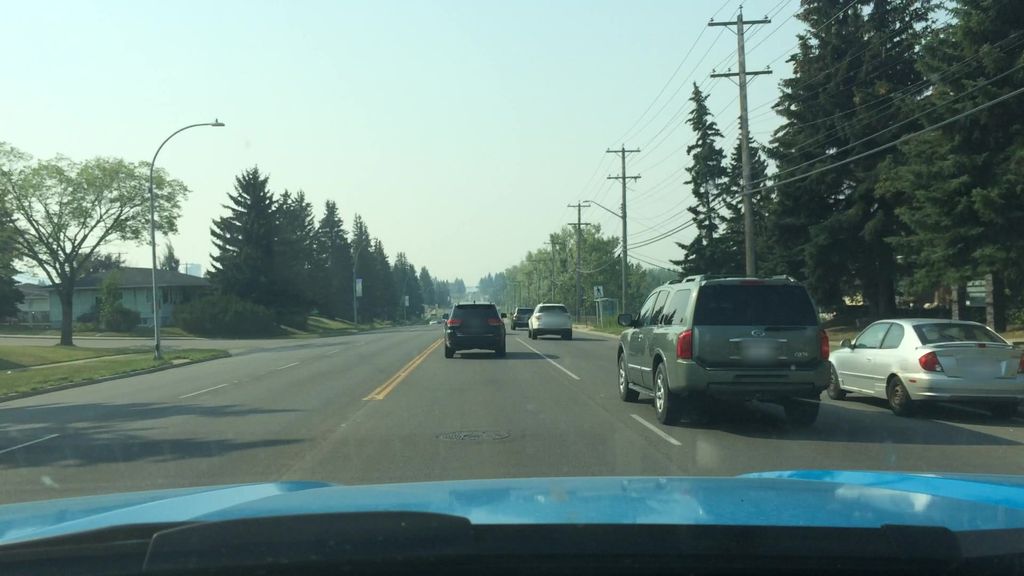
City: calgary